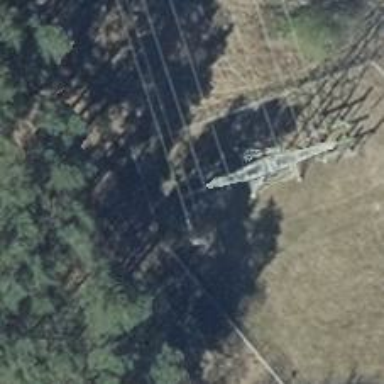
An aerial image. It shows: Three cables of power line.